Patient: sex M, age 47
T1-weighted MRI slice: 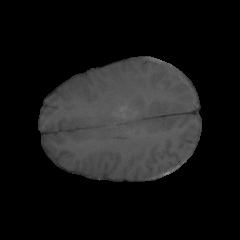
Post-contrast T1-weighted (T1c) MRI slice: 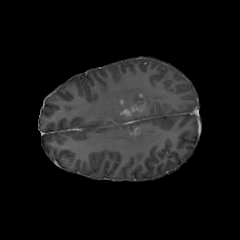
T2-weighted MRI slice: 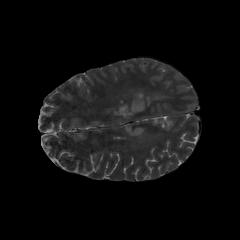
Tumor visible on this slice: yes
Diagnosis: Glioblastoma, IDH-wildtype
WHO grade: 4